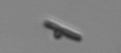
Label: fiber_TAG_external_detritus